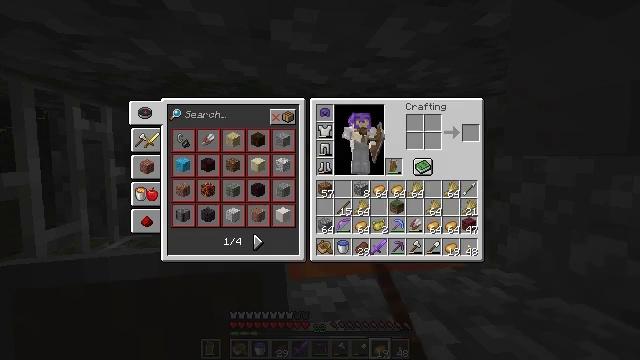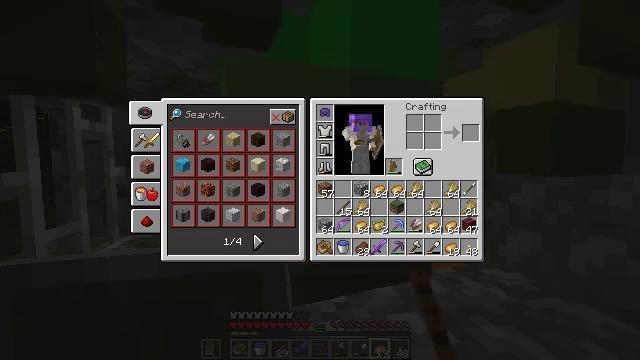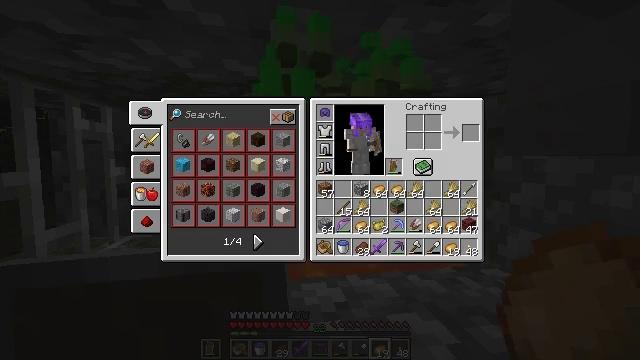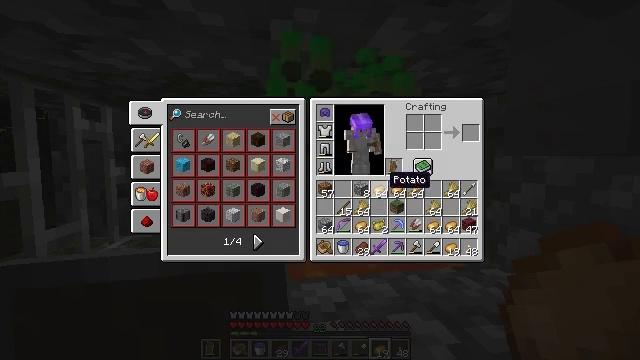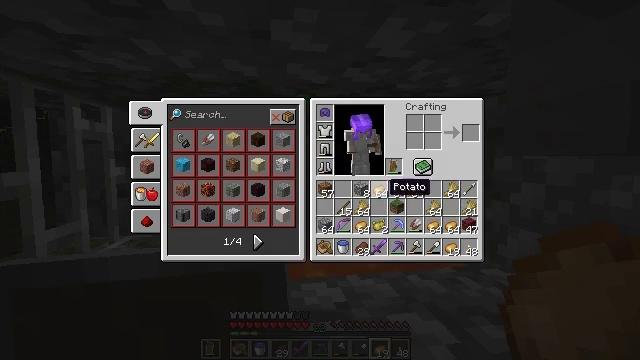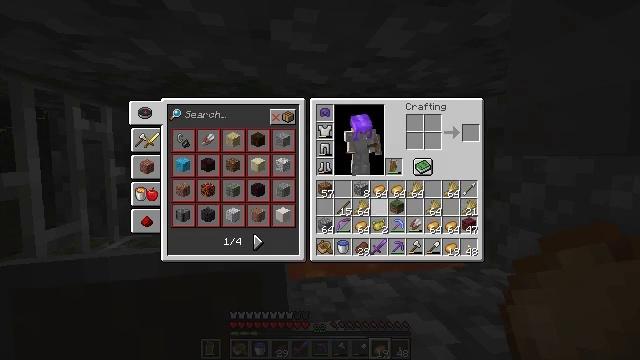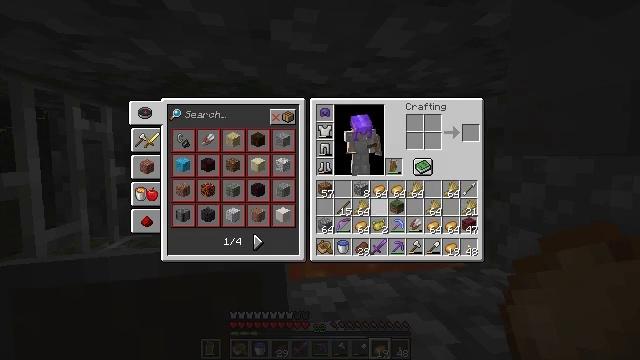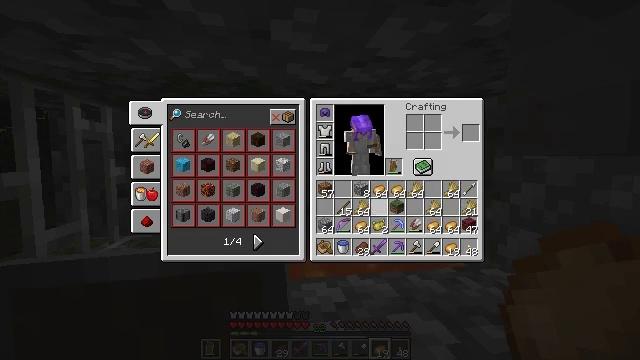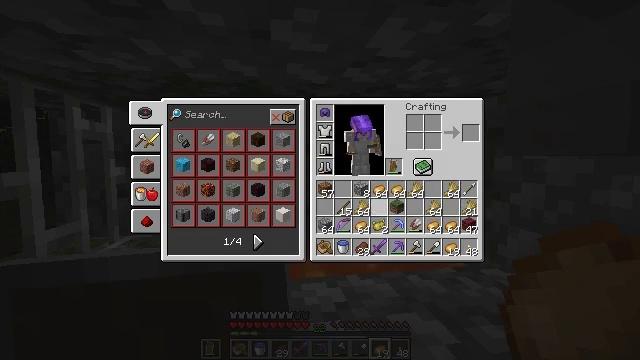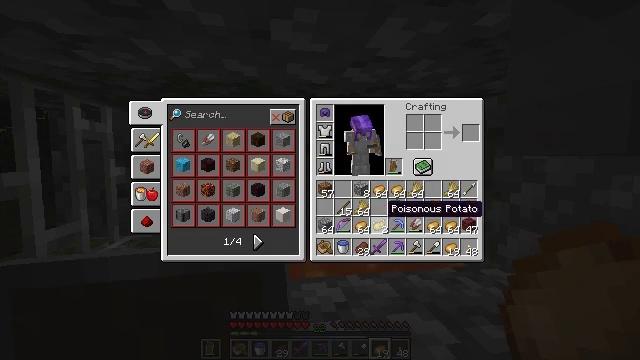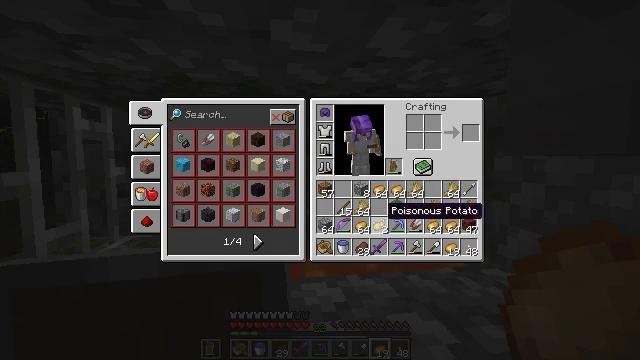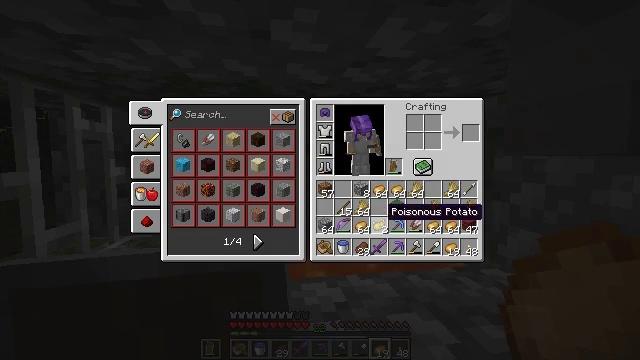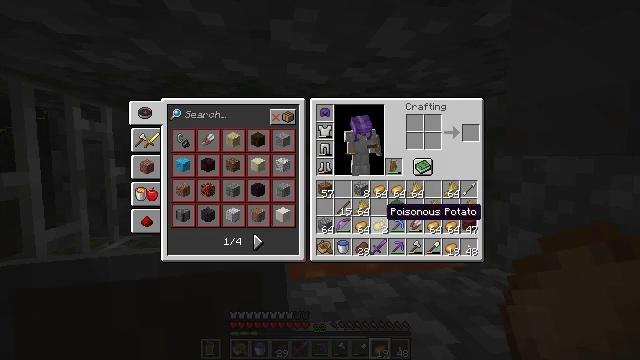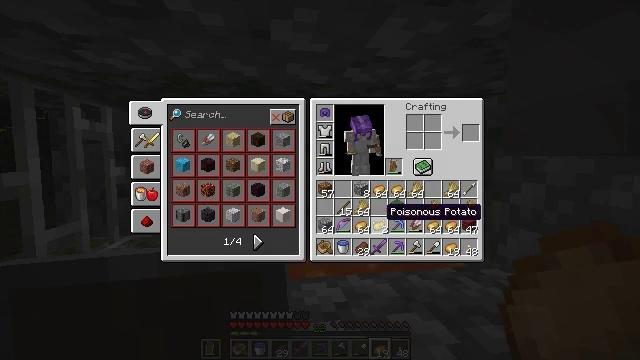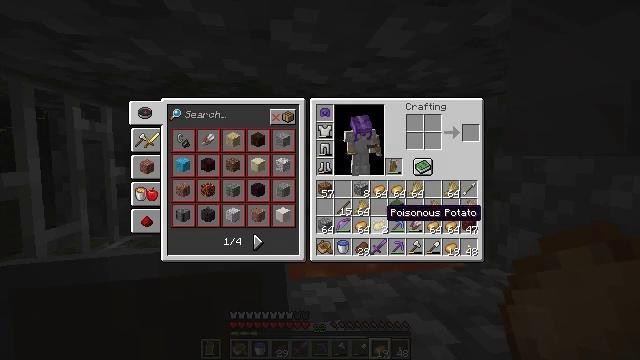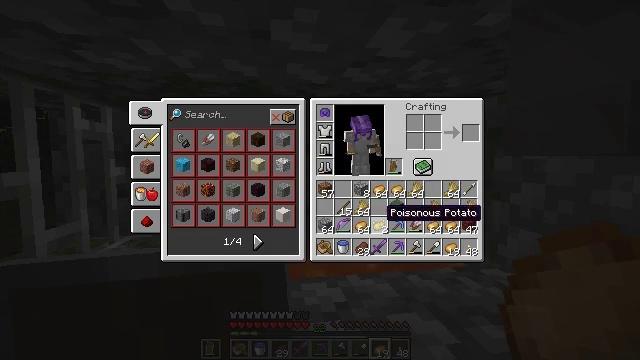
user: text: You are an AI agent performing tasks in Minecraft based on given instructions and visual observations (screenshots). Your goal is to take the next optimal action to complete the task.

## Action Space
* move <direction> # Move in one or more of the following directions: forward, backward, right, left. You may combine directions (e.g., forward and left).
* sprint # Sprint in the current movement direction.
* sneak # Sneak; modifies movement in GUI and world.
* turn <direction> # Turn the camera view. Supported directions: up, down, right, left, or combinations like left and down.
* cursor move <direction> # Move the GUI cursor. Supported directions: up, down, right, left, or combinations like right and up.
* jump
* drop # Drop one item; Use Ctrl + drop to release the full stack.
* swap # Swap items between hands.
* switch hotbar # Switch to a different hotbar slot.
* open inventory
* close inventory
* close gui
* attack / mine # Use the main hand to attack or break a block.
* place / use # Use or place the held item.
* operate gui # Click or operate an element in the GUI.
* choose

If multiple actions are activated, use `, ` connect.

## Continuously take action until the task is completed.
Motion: motion action
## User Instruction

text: Remove a poisonous potato from the inventory.
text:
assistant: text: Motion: turn down
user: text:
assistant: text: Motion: turn down
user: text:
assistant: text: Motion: turn down
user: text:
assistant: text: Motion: turn down
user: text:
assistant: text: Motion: no_op
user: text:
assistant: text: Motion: no_op
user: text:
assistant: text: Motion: no_op
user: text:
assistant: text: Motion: no_op
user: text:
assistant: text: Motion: no_op
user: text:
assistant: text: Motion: no_op
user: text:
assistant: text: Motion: no_op
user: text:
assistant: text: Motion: no_op
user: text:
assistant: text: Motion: no_op
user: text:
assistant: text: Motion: no_op
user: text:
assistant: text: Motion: no_op
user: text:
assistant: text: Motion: no_op
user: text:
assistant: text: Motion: no_op
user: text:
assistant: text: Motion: attack / mine
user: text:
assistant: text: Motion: attack / mine
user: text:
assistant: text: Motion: turn left and up
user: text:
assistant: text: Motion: turn left and up
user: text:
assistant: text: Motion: turn up
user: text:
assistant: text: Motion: turn up
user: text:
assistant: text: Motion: no_op
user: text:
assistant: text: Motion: no_op
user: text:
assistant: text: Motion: attack / mine
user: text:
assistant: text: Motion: attack / mine
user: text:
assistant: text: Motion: no_op
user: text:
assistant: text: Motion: no_op
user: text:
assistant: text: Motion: no_op